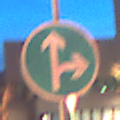
Verkehrszeichen: VorgeschriebeneFahrtrichtungGeradeausOderRechts
Umgebung: Outdoor, Urban
Tageszeit: Night
Wetter: PartlyCloudy
Licht: Artificial
Jahreszeit: NotSpecified
Kontrast: HighContrast